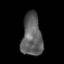
Tissue: lung
Cell type: Epithelial cells
Senescence score: 0.1716
Nuclear area (px): 845
Mean DAPI intensity: 95.062